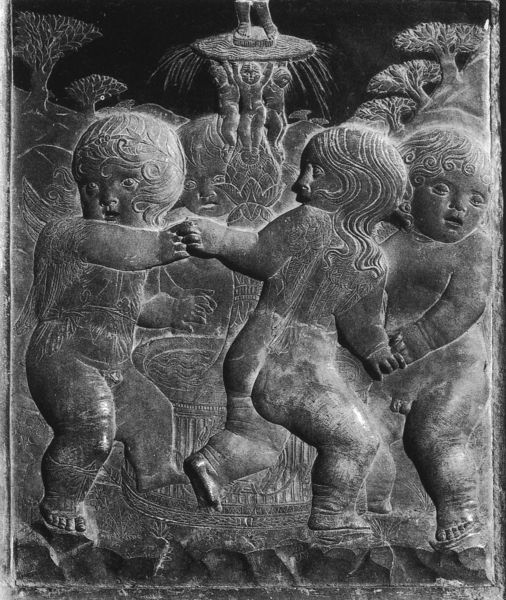
Titel: Spielende und tanzende Putten in der Capella dei Giochi infantili
Künstler: Agostino di Duccio
Standort: Rimini, Tempio Malatestiano (EU - I - Emilia-Romagna)
Schlagwörter: akt, baum, flügel, hand, nackt, wasser, bäume, landschaft, mädchen, grau, marmor, mund, rücken, schwarz, tanz, arme, augen, gesicht, halten, stein, haare, tanzen, locken, brunnen, kinder, bassin, engel, relief, fels, klein, linien, füsse, hands, people, religious, white, black, figures, girls, hair, nose, junge, foto, spiel, penis, becken, kupfer, schwarzweiß, streit, gravur, schiefer, naked, nude, stone, hill, nature, water, trees, eyes, feet, reigen, putten, mouth, etching, putti, curls, faces, wings, children, ancient, arms, fountain, butt, engraving, hüpfen, playing, outdoor, carving, pedestal, dance, dancing, tanzend, ritual, thighs, boys, babies, ass, sculture, fat, toes, clay, heels, buttocks, ray, curles, chubby, ncakt, etched, booty, aztecs